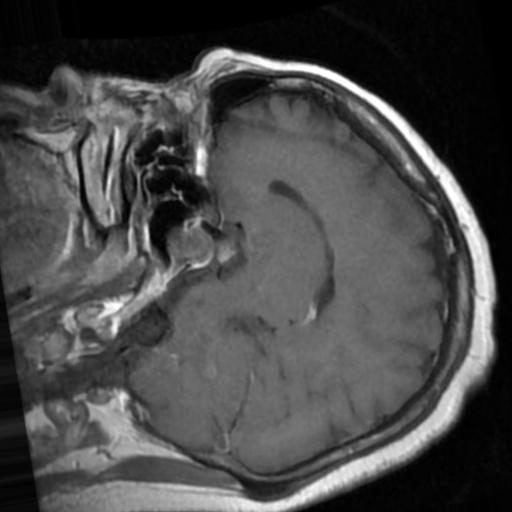
Label: brain_tumor